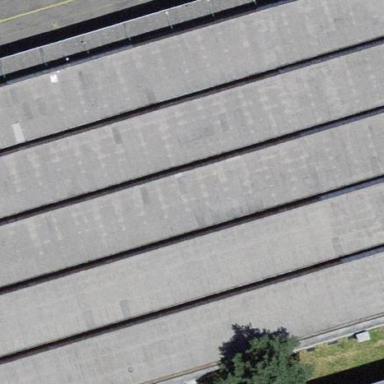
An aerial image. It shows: Building with sawtooth-shaped roof.